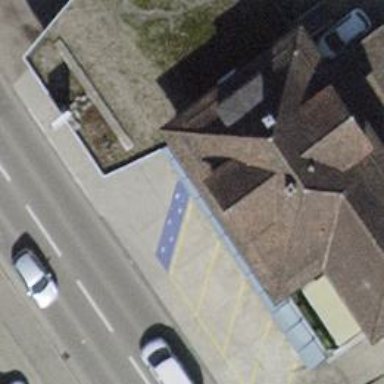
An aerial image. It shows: Fuel station.